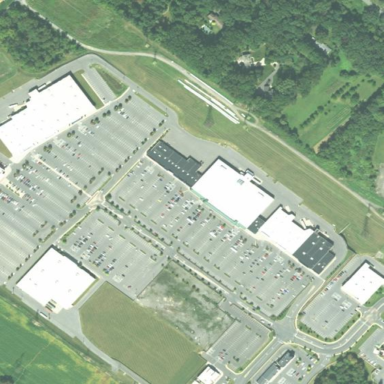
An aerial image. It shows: Retail area.